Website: macys
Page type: gifting
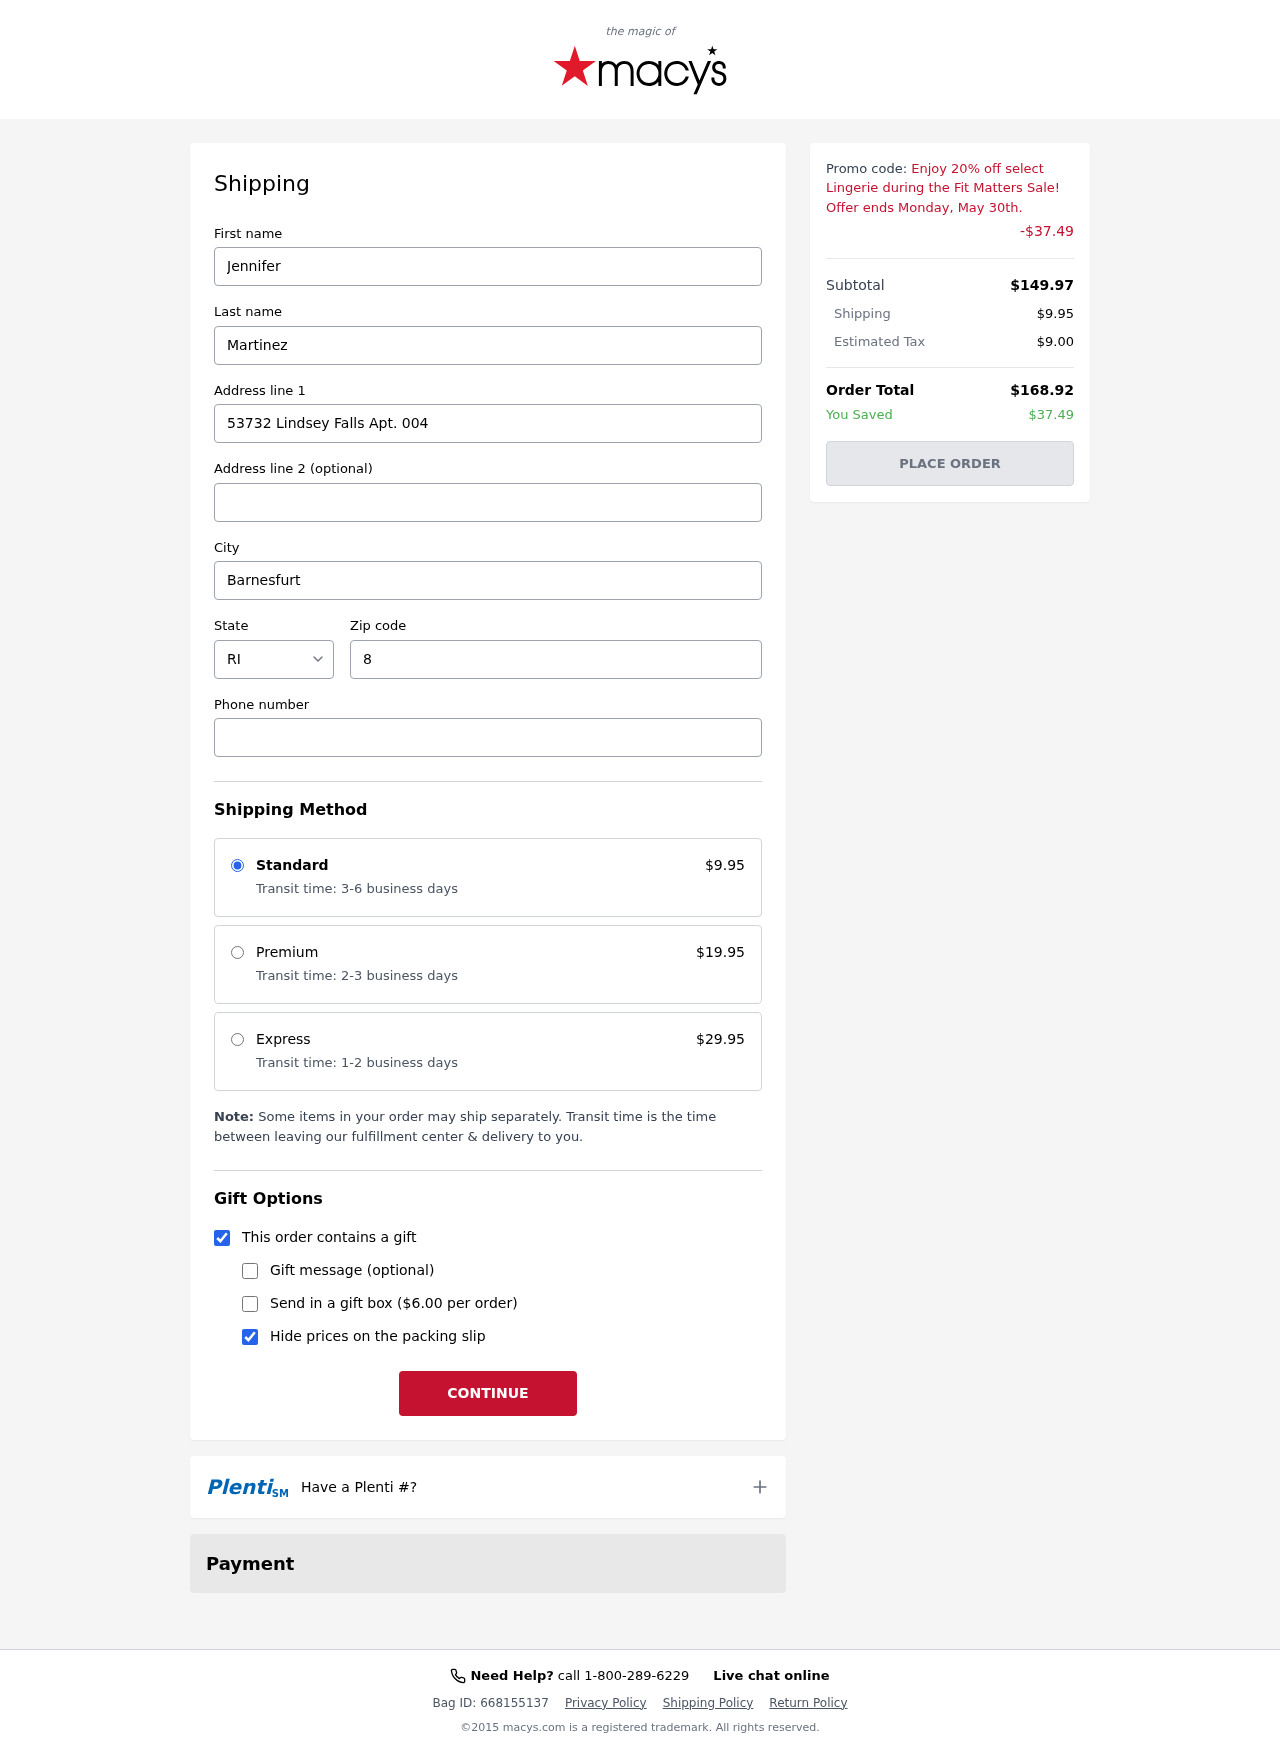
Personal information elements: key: PII_CITY
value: Barnesfurt
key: PII_FIRSTNAME
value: Jennifer
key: PII_LASTNAME
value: Martinez
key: PII_PHONE
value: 3304812196
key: PII_POSTCODE
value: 86225
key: PII_STATE_ABBR
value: RI
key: PII_STREET
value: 53732 Lindsey Falls Apt. 004
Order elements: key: ORDER_SHIPPING_COST
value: $9.95
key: ORDER_DISCOUNT
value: -$37.49
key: ORDER_SUBTOTAL
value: $149.97
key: ORDER_TAX
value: $9.00
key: ORDER_TOTAL
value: $168.92
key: ORDER_SAVINGS
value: $37.49